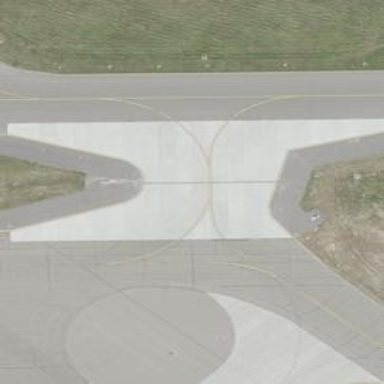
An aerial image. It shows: Image of taxiway at airport.